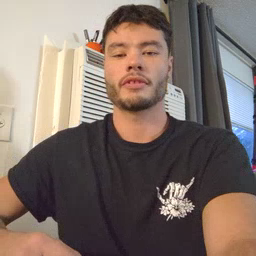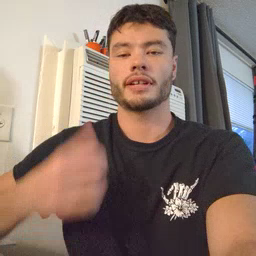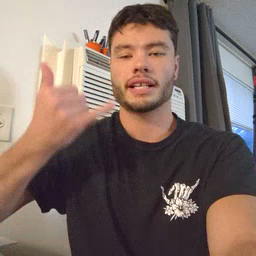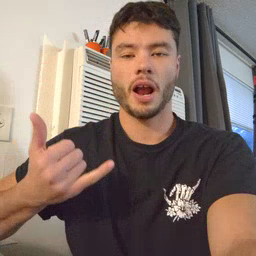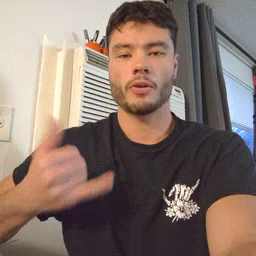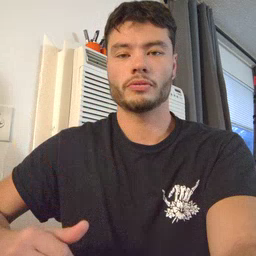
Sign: now